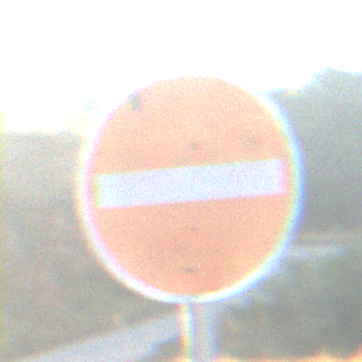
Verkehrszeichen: VerbotDerEinfahrt
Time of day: SunriseSunset
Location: Outdoor (Nature)
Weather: Clear
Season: NotSpecified
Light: Natural